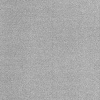
Atmospheric dust classification: dusty